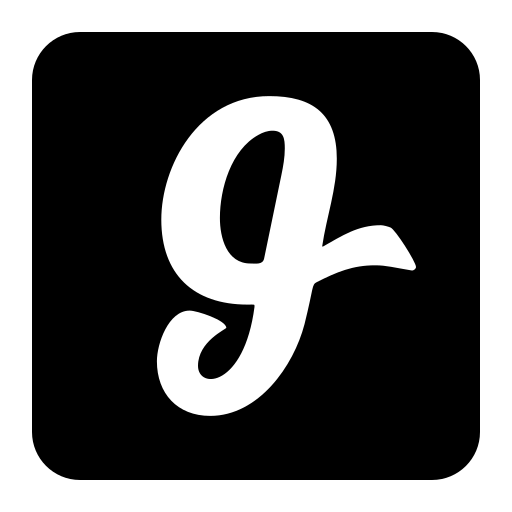
Tags: icon, FontAwesome, fa-icon, brand, glide